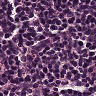
Metastatic tissue present: no